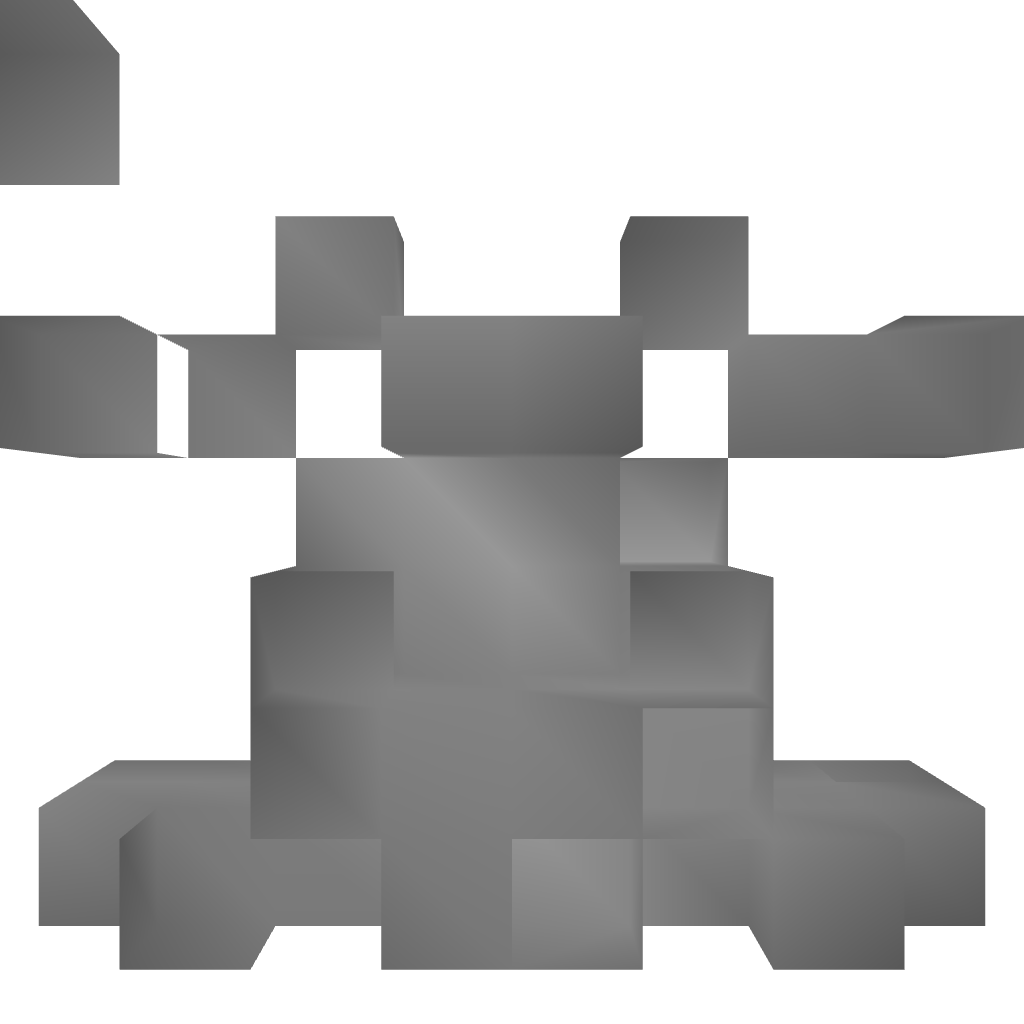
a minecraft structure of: Door 2X2 futurist bad low quality